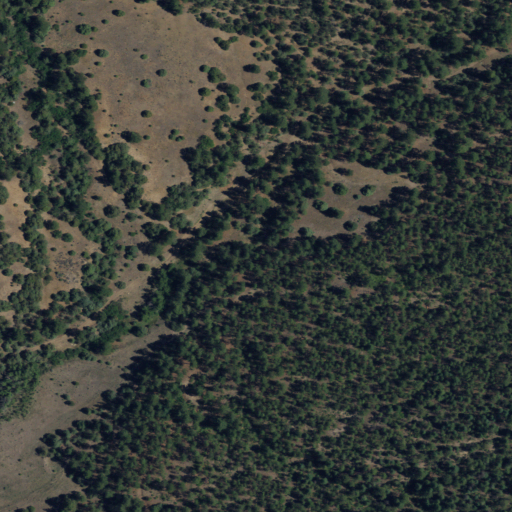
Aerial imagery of valley in New Mexico named Osha Canyon containing evergreen forest, shrub, and deciduous forest